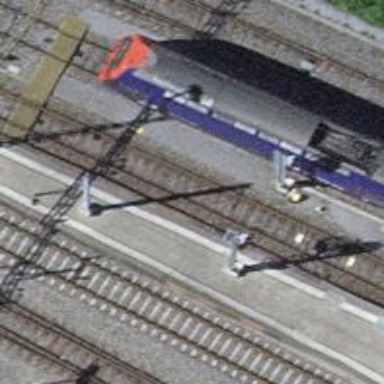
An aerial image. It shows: Railway signal.